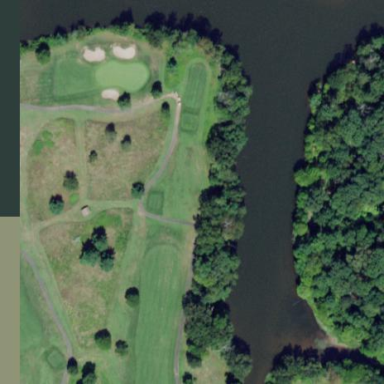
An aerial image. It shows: Water hazard in golf course. The hazard is natural water feature.